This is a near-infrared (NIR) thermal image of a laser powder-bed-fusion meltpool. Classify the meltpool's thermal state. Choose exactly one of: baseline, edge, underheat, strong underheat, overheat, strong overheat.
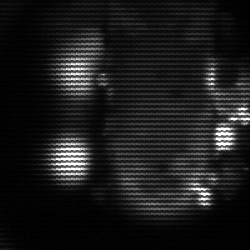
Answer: strong underheat